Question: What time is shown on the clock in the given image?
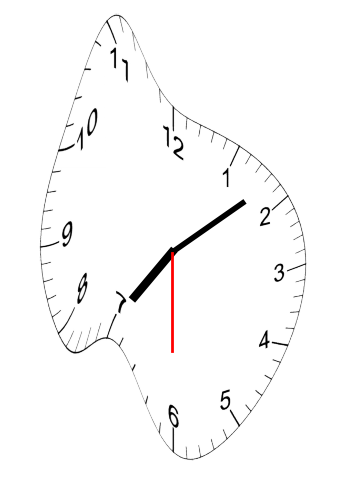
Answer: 07:08:30